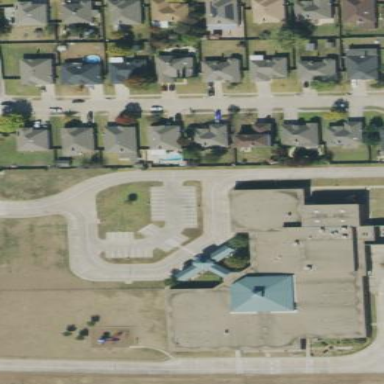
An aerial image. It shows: School located on plot of land.